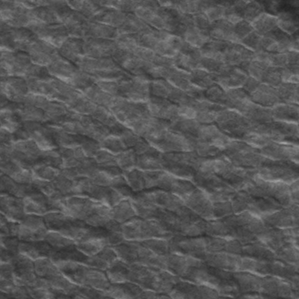
Label: frost